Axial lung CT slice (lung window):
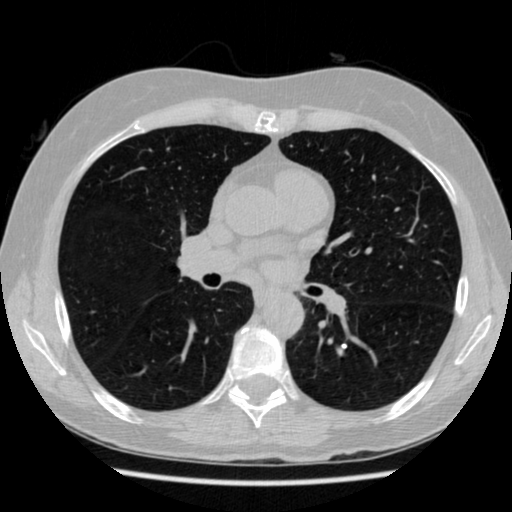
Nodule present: no